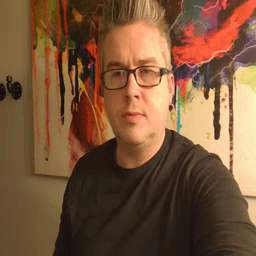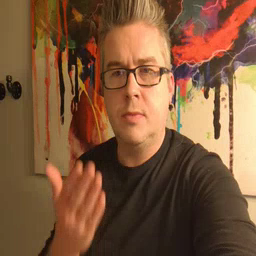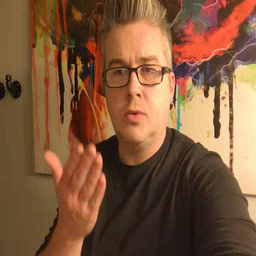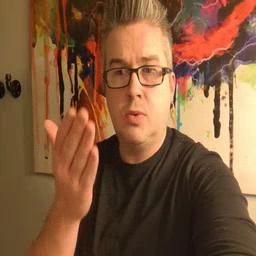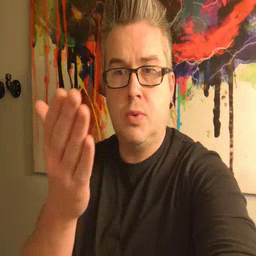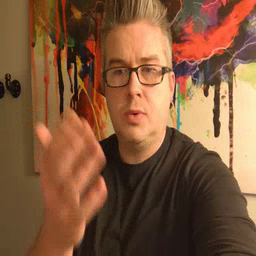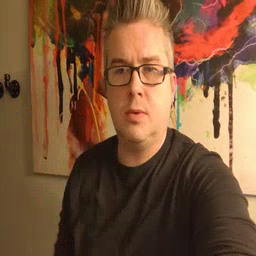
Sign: boat